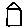
Label: house